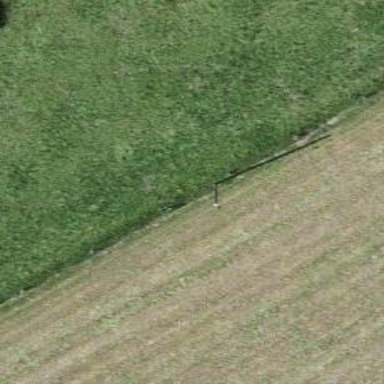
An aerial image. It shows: Minor power line.